五年级 · 立体几何学
下图中“国”的相对面上的字是( )。

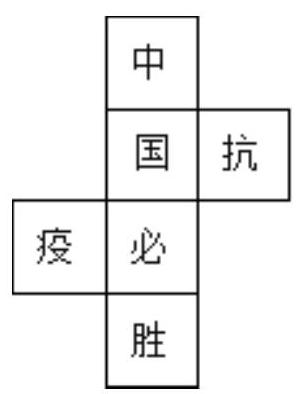
答案: 解胜

【分析】正方体的展开图中相对的两个面不相邻, 即“上下隔一行, 左右隔一列”。另外, 展开图的对
面之间不能有公共边或公共点。

【详解】“国”和“中”“抗”“必”“疫”相邻，“国”和“胜”之间隔着“必”所在的一行，所以“国”和“胜”相对。

【点睛】本题考查正方体的对面的特征, 而找出某种展开图其中一个面相邻的面, 是推测相对的面的关键，也可以通过折叠成立体图形求解。